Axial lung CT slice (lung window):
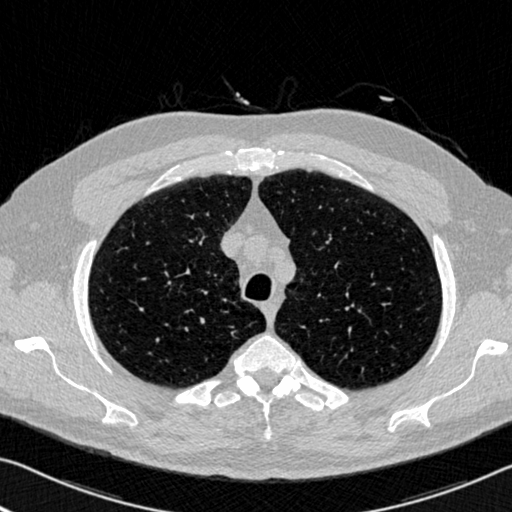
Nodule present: no